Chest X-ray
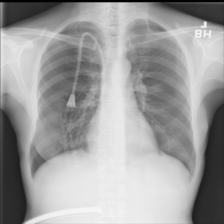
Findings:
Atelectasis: negative
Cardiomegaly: negative
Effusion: negative
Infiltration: negative
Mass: negative
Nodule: positive
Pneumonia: negative
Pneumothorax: negative
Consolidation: negative
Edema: negative
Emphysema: negative
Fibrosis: negative
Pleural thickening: negative
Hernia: negative